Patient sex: M
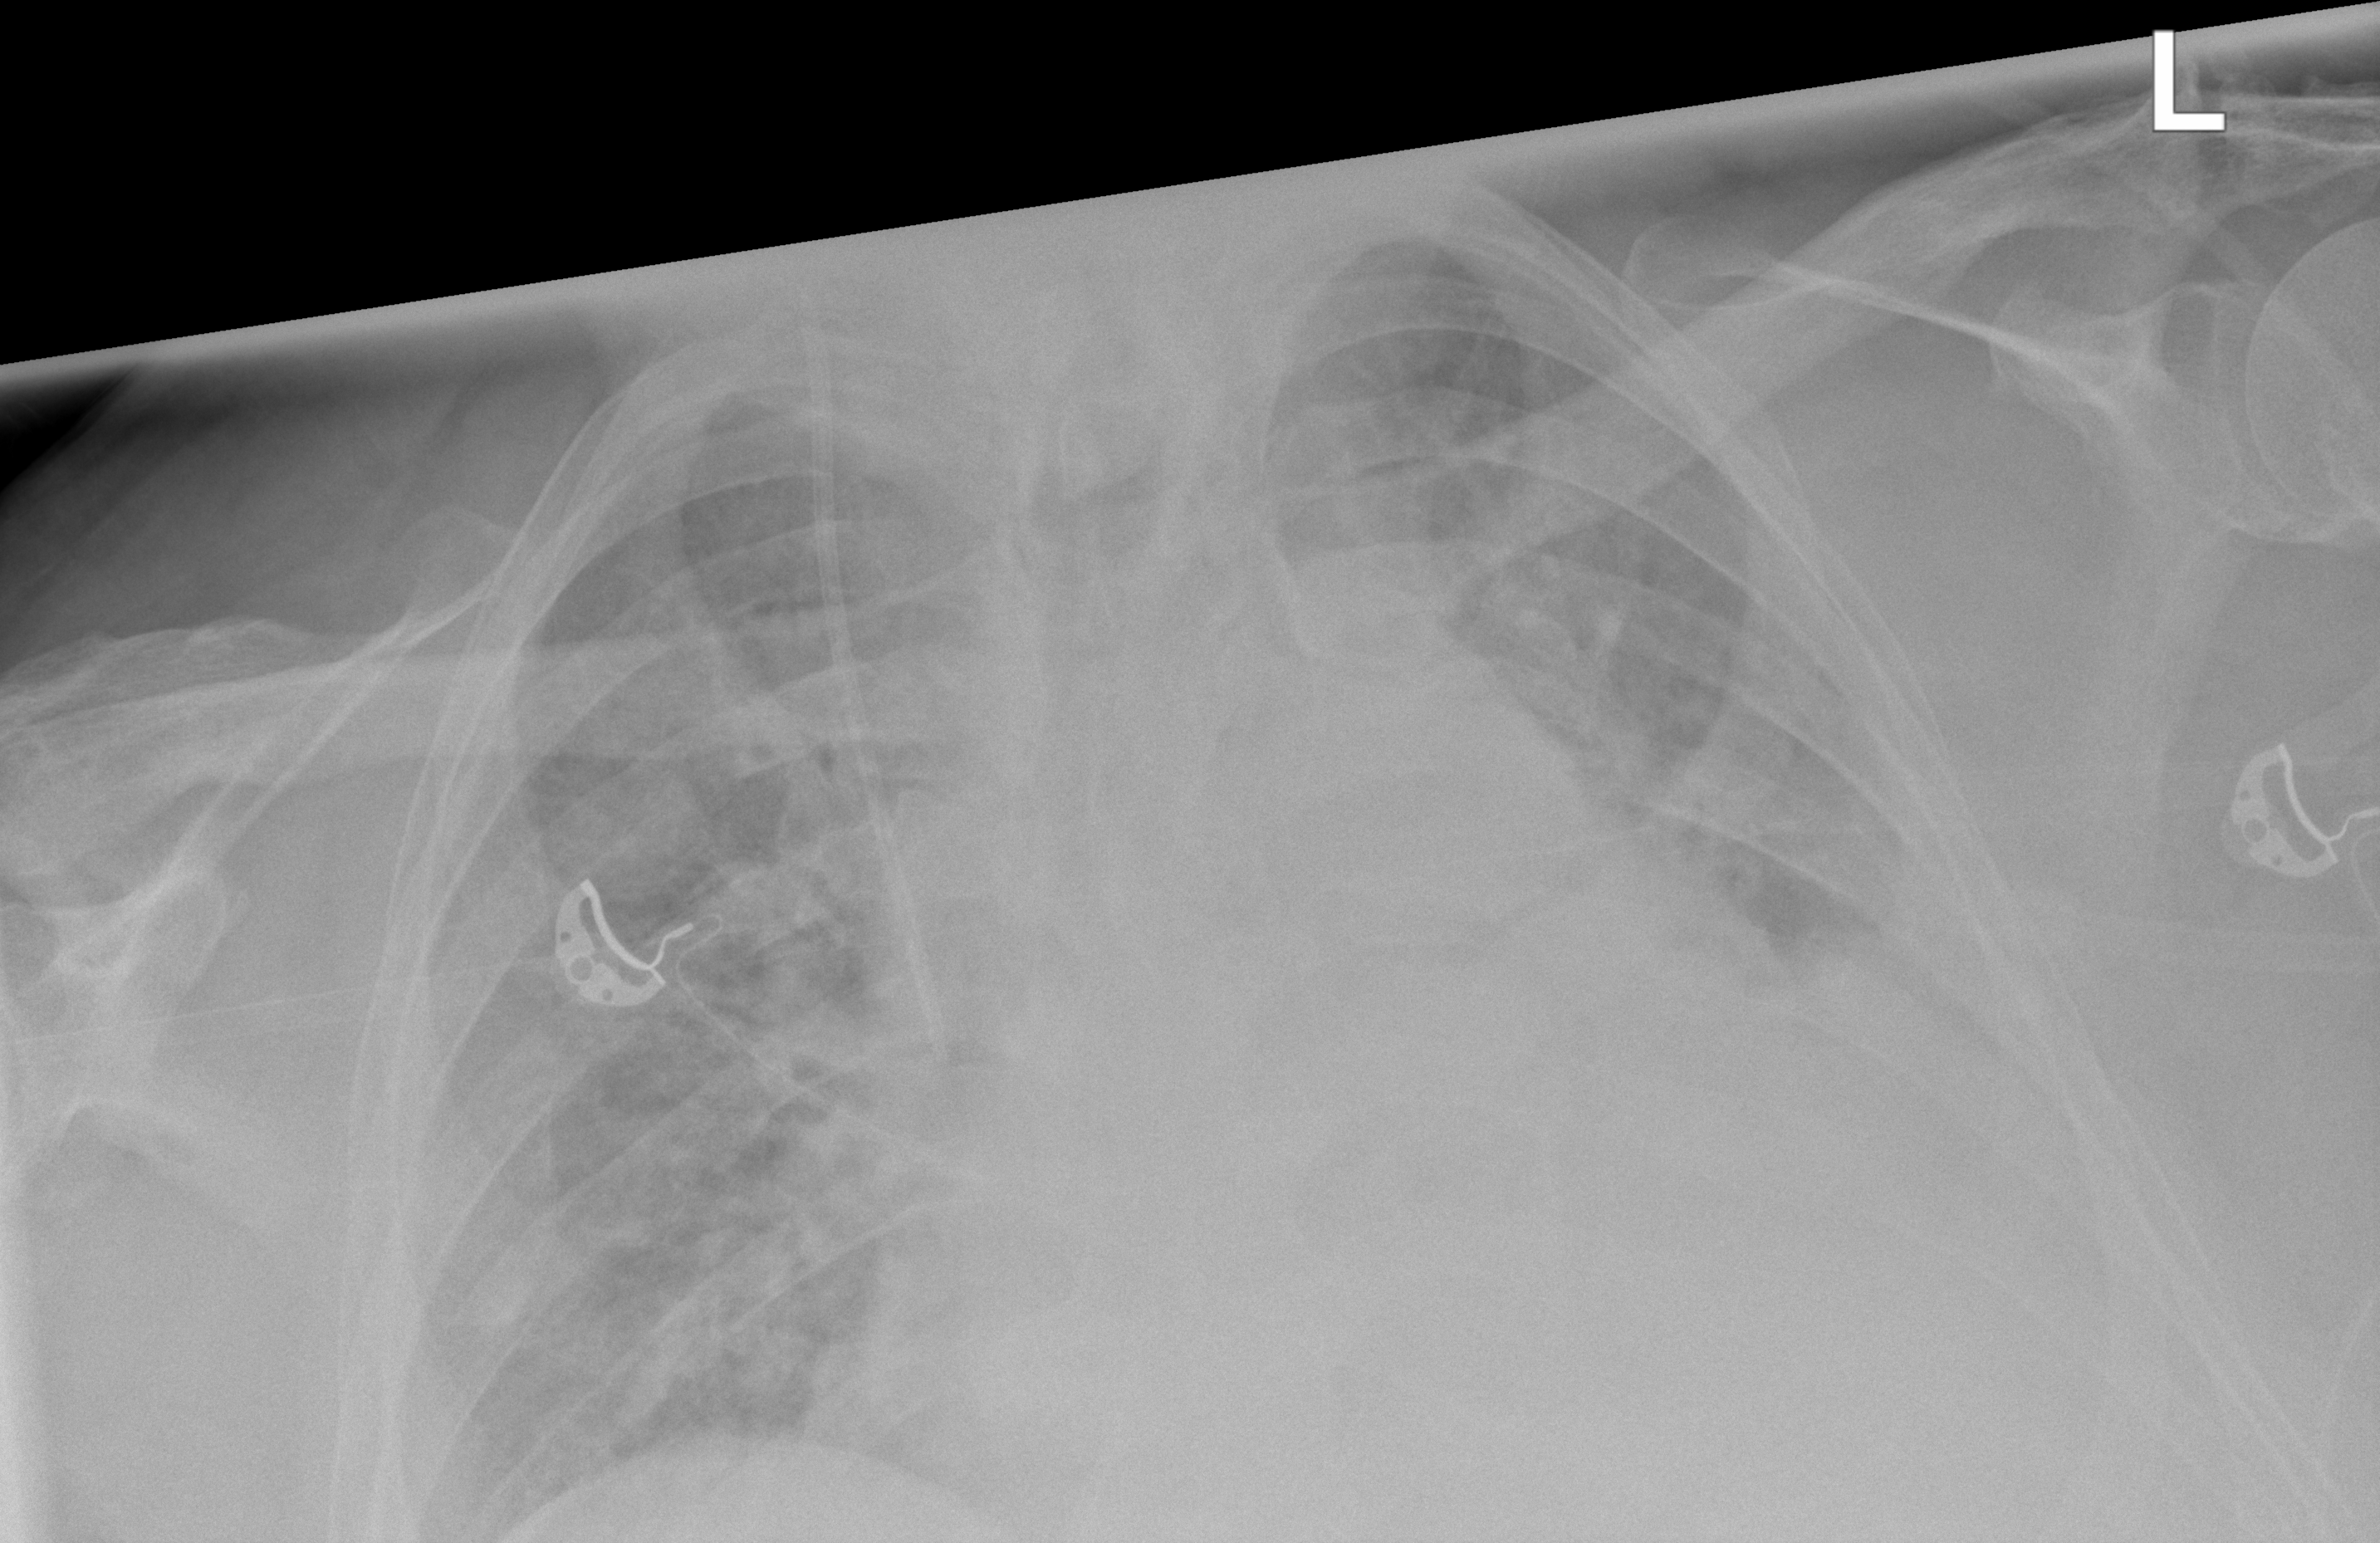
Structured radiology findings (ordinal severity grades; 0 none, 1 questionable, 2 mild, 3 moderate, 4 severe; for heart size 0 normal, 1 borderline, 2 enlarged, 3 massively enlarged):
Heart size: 2
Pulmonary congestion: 3
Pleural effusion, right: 0
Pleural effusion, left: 2
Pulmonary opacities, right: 2
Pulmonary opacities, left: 2
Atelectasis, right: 2
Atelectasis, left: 2